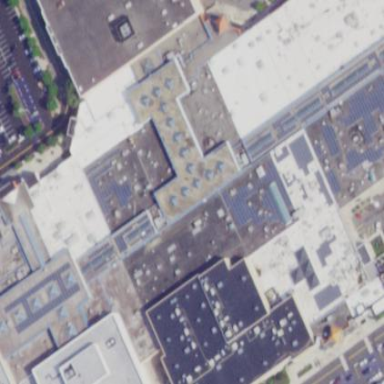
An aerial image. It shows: Mall building.